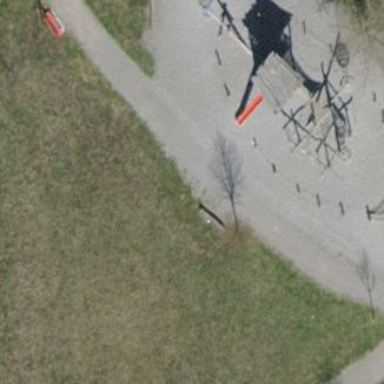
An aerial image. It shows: Playground designed around ship theme.